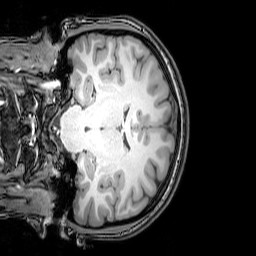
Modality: T1w
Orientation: coronal
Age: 22
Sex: female
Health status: healthy
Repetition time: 0.081 s
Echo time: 0.037 s